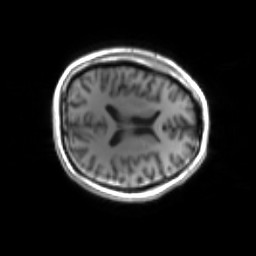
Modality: inplaneT1
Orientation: axial
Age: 28
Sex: male
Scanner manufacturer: siemens
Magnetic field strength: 3 T
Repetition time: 1.2 s
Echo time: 0.00251 s